Field crop: maize
Growth stage: 2
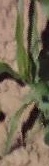
Species: maize